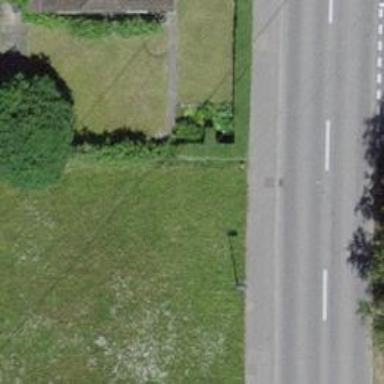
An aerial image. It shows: Hedge barrier.